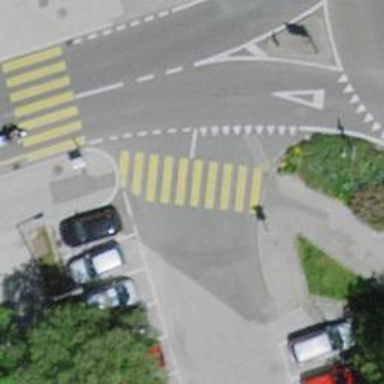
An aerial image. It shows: Kerb barrier.